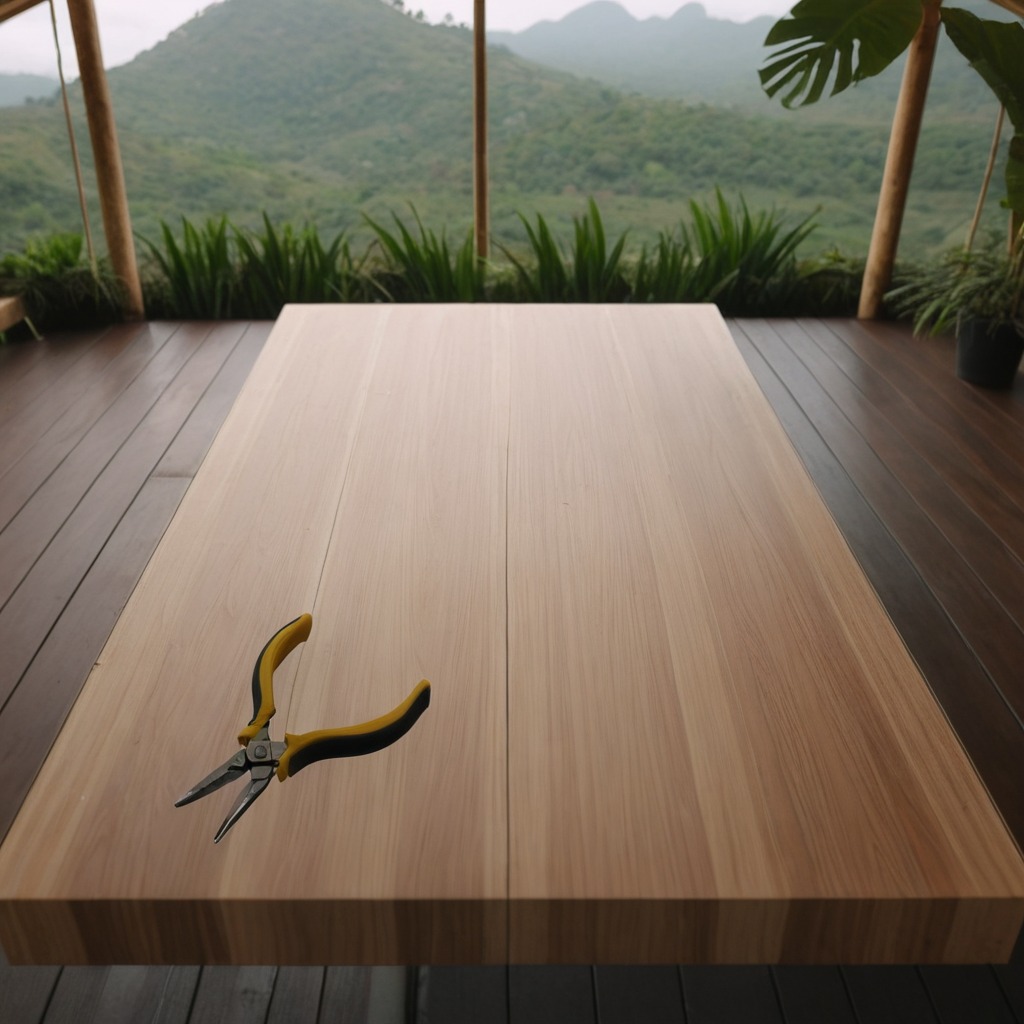
A plier is lying on the wooden table.